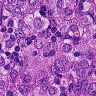
Metastatic tissue present: yes